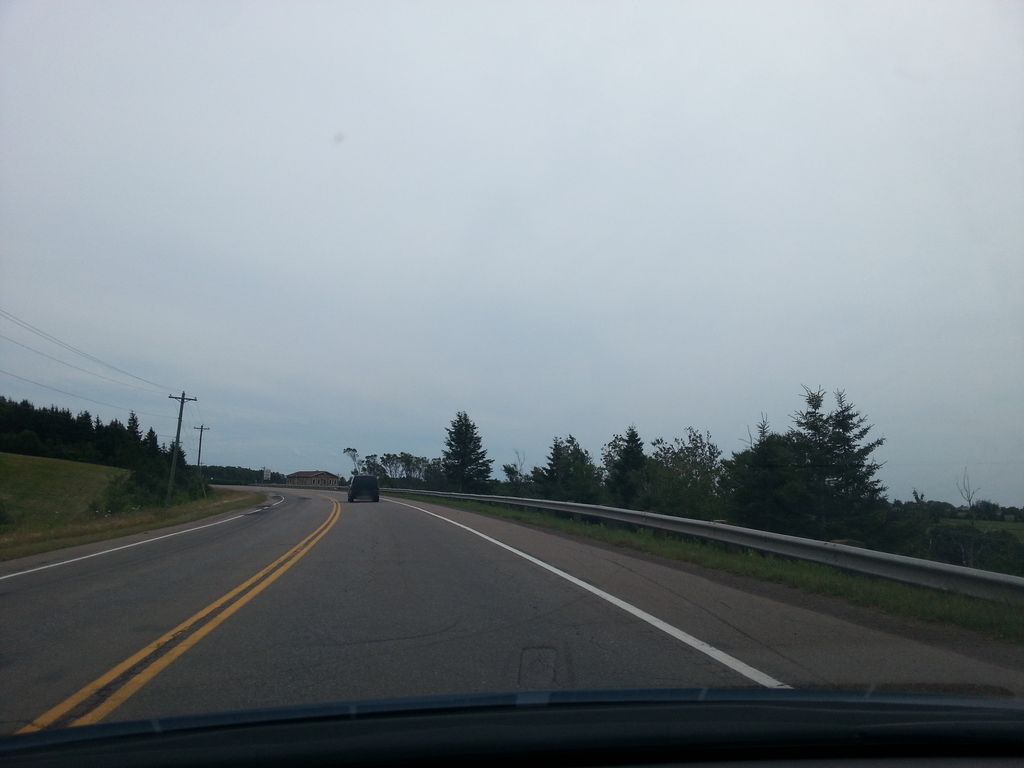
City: charlottetown